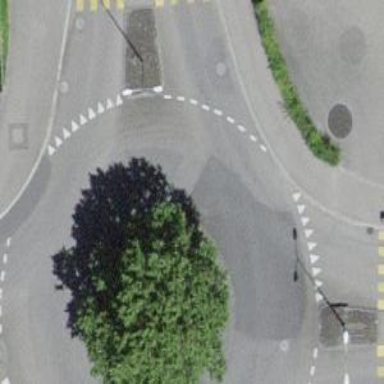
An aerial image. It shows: Residential road with asphalt surface leading up to roundabout.